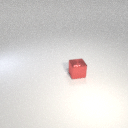
small red metal cube